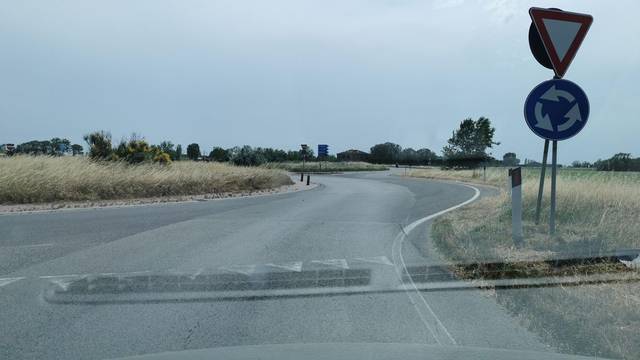
Region: Italy
Coordinates: 44.567, 12.251